Aerial crown-view tile of a tropical tree (Barro Colorado Island, Panama), acquired 20250715:
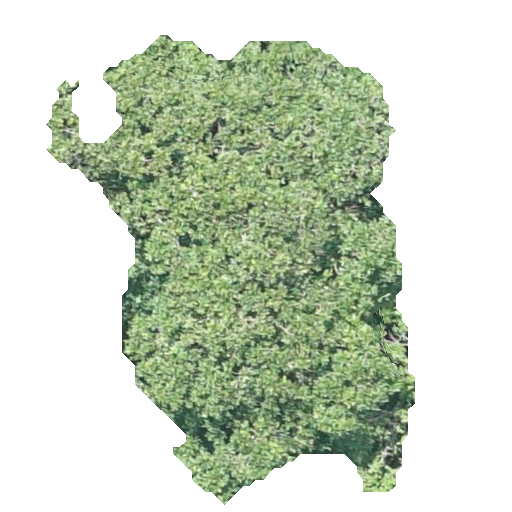
Species: Anacardium excelsum
GBIF accepted scientific name: Anacardium excelsum
Crown area: 169.102 m²